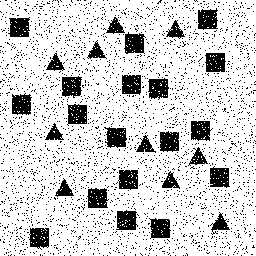
Squares: 18
Triangles: 10
Stars: 0
Total shapes: 28